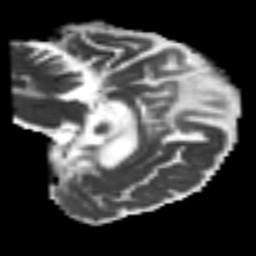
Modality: MD
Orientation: sagittal
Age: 61
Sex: female
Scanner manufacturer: siemens
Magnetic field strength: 3 T
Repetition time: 4.987 s
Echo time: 0.0792 s